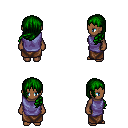
a pixel art fantasy rpg character, female body template, human, dark skin, chain tabard jacket, robe skirt, green left-swept hairstyle, four views (front, back, left, right), 2x2 character sprite sheet, small pixel art, hard edges, no anti-aliasing